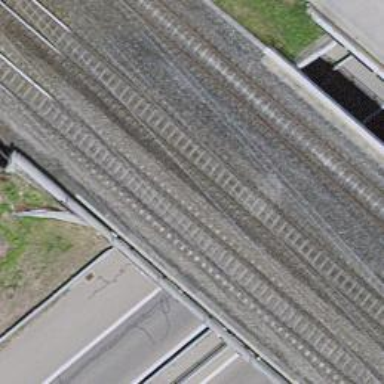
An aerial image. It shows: Railway with electrified contact lines.